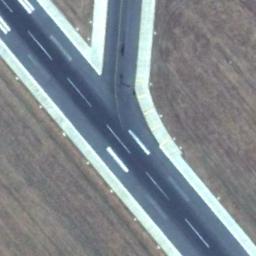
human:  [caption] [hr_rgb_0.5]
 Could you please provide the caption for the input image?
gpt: The runway goes through the clearing and another road connects to the runway .

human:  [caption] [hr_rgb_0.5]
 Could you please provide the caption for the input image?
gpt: The runway is marked with lines .

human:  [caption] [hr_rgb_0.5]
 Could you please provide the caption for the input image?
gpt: The runway is on the bare land .

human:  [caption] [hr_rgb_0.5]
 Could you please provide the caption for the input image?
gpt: Next to the two crossed runways is brown, Bare ground with white short and thick markings on the runway .

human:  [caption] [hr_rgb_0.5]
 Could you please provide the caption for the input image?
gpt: There are brown bare land beside the runway .